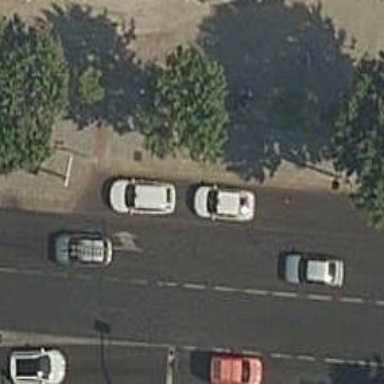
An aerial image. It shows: Taxi stand.